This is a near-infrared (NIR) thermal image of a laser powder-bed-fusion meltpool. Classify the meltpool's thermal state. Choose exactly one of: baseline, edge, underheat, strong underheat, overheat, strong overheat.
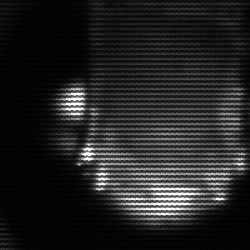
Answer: baseline